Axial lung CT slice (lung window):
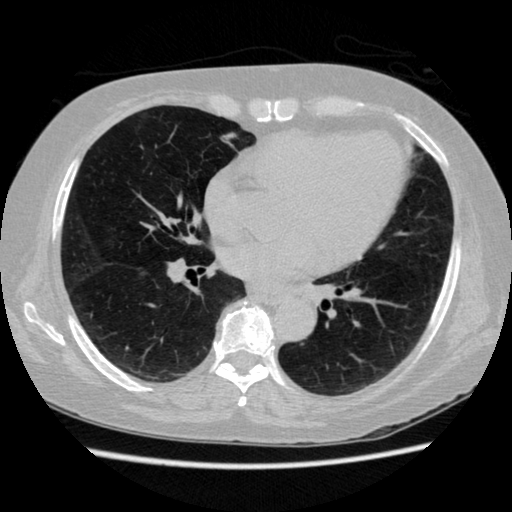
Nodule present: no